Question:
Hi I am using the ZBar lib for my QR code scanning. I have got it to work according to the example provided (Add project to workspace and add Library for my project), but I am looking to embed it within my own activity for processing once I get the reading without switch between the full screen camera and my activity. Currently my code as below, appreciate if somebody can shed lights how I can achieve what I want in the screenshot. Thanks.
'''
@Override
public void onActivityResult(int requestCode, int resultCode, Intent data)
{
if (requestCode == 111)
{
if (resultCode == Activity.RESULT_OK)
{
String barcode = data.getStringExtra(ZBarConstants.SCAN_RESULT);
//Do something with it
}
else if(resultCode == Activity.RESULT_CANCELED)
{
}
}
}
@Override
public View onCreateView(LayoutInflater inflater, ViewGroup container, Bundle savedInstanceState)
{
// Inflate the layout for this fragment
View view = inflater.inflate(R.layout.fragment_qr_code, container, false);
mContext = getActivity();
bttScan = (Button) view.findViewById(R.id.bttScan);
bttScan.setOnClickListener(new View.OnClickListener()
{
@Override
public void onClick(View v)
{
Intent intent = new Intent(getActivity(), ZBarScannerActivity.class);
intent.putExtra(ZBarConstants.SCAN_MODES, new int[]{Symbol.QRCODE});
startActivityForResult(intent, 111);
}
});
return view;
}
'''
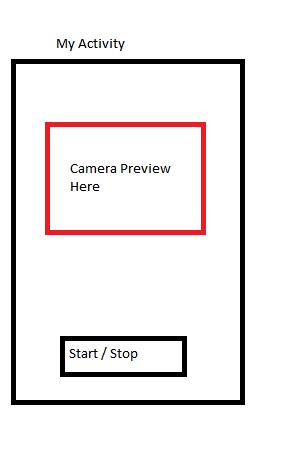
Answer: Please check out <URL>. That's a sample on ContinuousCaptureActivity.java, that should do the trick.